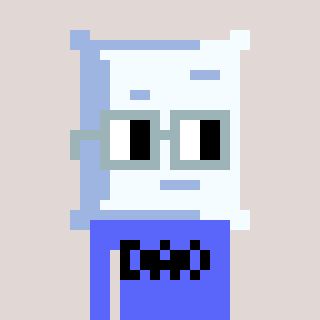
a pixel art character with square dark gray glasses, a pillow-shaped head and a purple-colored body on a warm background